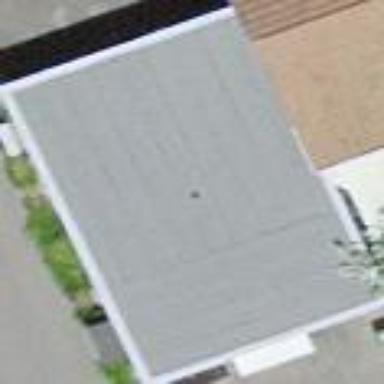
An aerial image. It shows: Garage building.